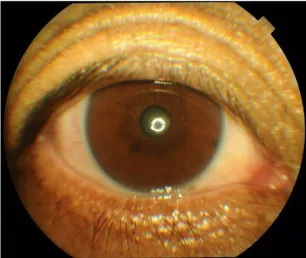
Right anterior segment findings.
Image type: medical_photograph (other_medical_photograph)